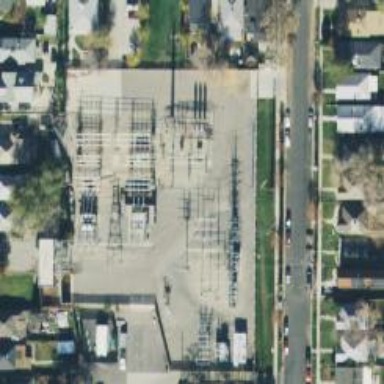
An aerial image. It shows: Power substation.